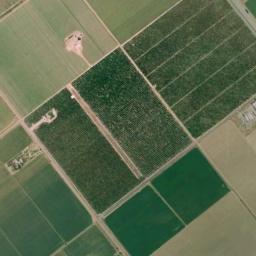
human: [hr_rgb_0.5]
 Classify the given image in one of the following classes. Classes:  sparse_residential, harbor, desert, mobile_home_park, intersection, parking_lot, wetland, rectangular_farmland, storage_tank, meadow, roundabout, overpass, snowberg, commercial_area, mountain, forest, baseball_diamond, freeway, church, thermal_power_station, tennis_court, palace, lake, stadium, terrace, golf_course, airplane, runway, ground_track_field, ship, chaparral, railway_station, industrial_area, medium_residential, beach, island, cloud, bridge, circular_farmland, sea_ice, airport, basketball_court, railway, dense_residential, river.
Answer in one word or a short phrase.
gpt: rectangular_farmland